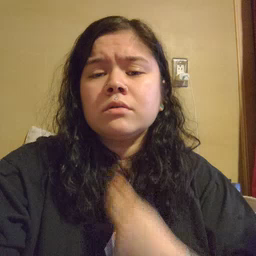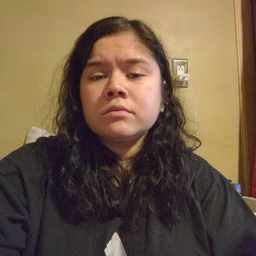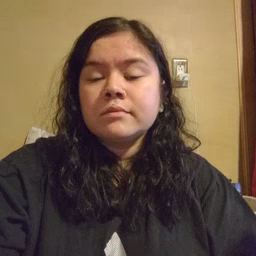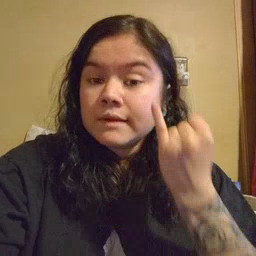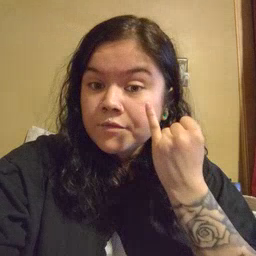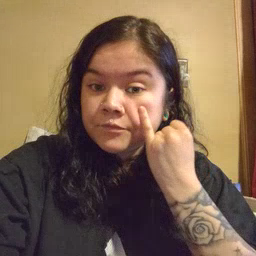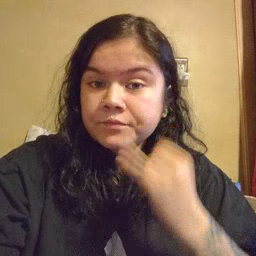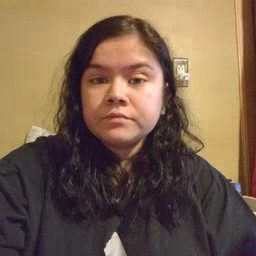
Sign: if